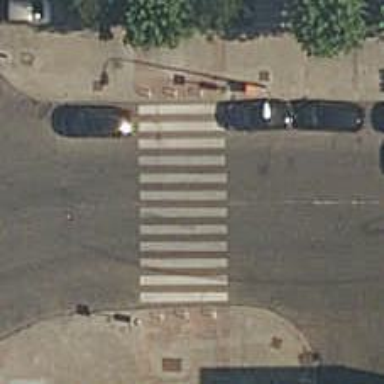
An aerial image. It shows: Marked road crossing.